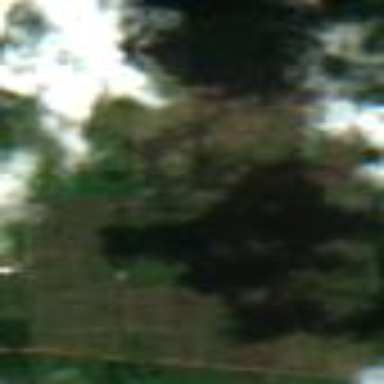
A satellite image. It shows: Evergreen broadleaved scrub.